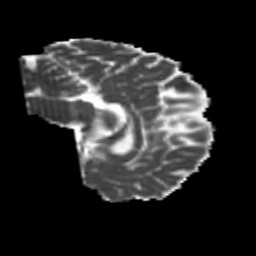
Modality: MD
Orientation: sagittal
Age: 26
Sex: male
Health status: healthy
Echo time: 0.074 s